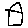
Label: house